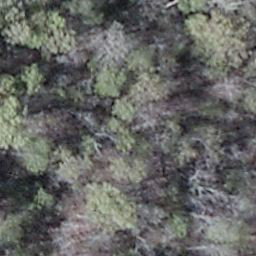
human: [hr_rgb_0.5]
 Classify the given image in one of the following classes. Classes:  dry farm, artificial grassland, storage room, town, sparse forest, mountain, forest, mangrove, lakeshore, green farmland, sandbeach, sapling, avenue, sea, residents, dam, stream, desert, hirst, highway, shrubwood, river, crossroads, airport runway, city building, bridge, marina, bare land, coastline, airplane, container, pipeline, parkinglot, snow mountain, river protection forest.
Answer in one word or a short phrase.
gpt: shrubwood